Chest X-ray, AP view. Patient: 54 years old, sex M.
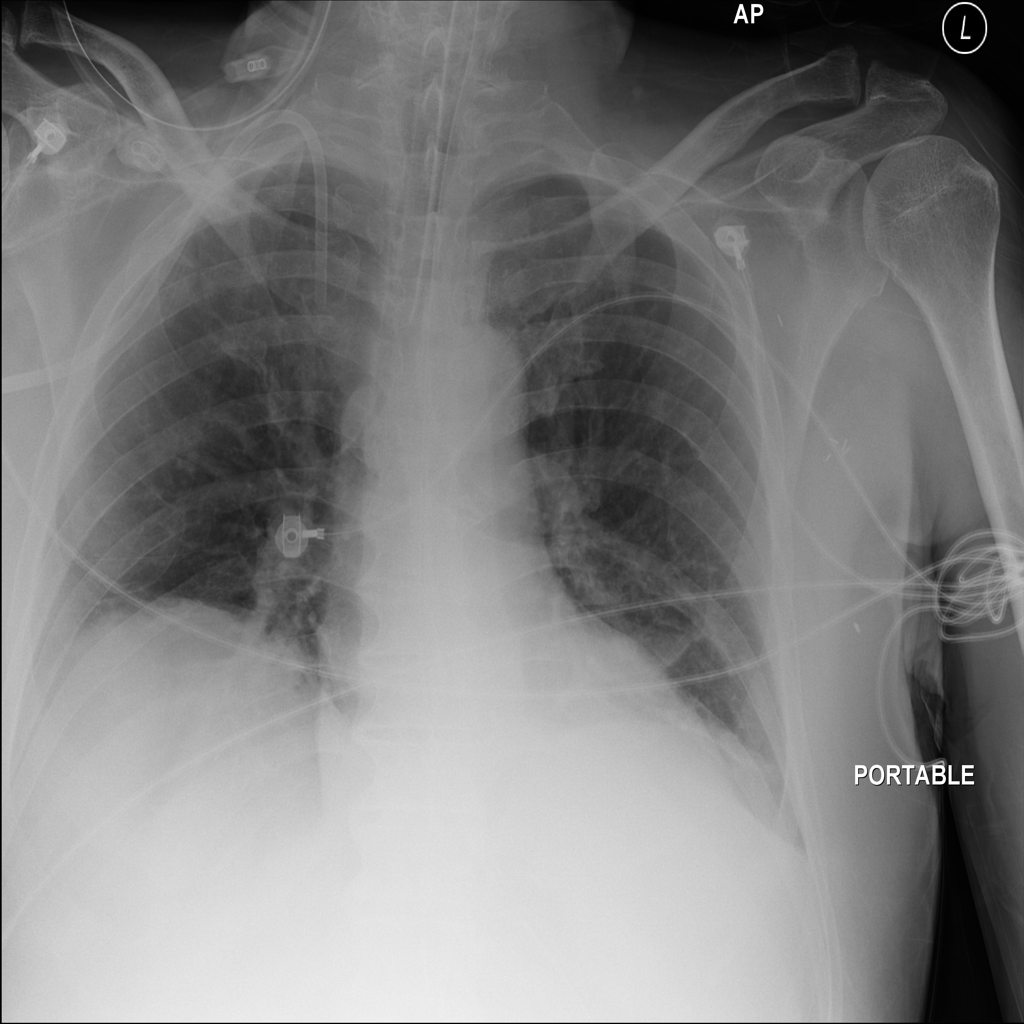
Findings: No Finding